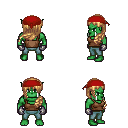
a pixel art fantasy rpg character, male body template, orc, green skin, brown pirate shirt, teal pants, light blonde left-swept hairstyle, red bandana, metal gloves, four views (front, back, left, right), 2x2 character sprite sheet, small pixel art, hard edges, no anti-aliasing